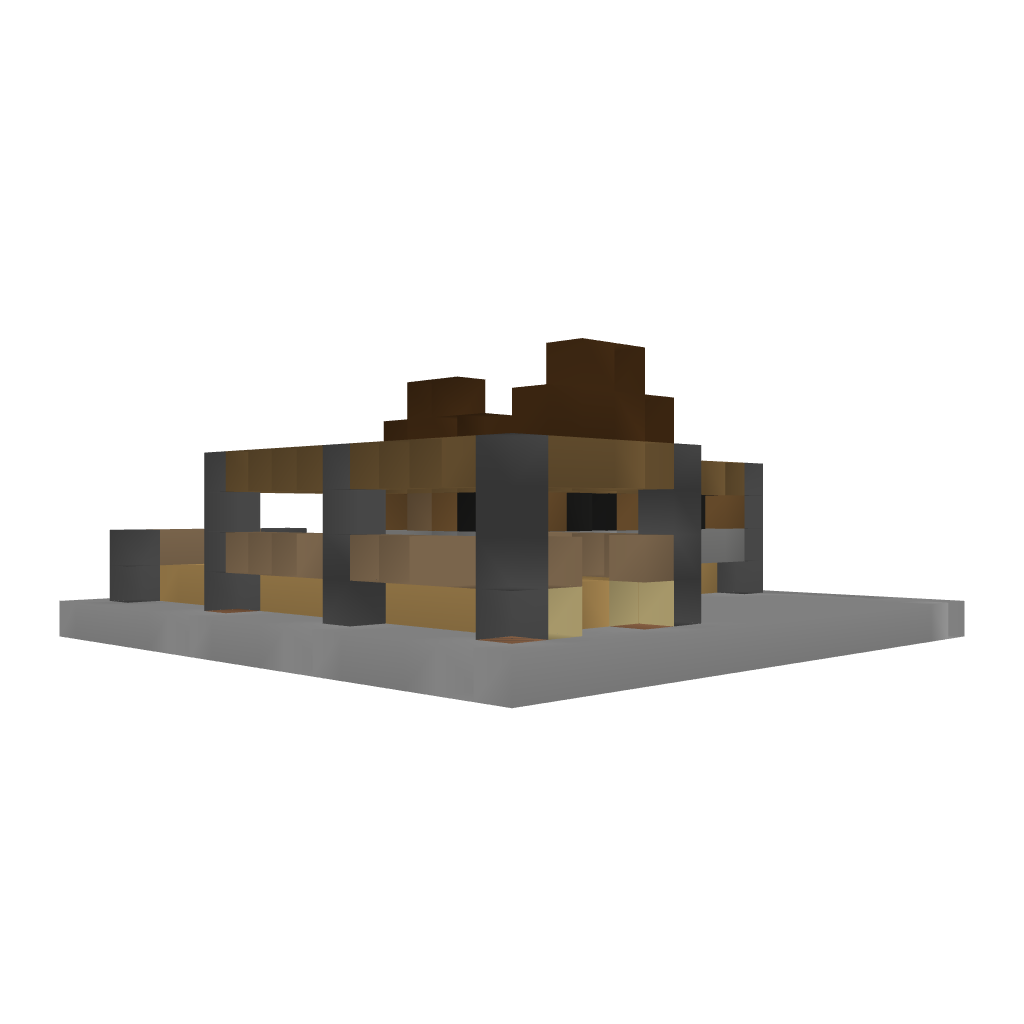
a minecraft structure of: Basic Dockhouse